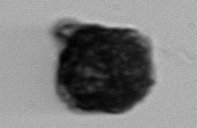
Label: Gonyaulax